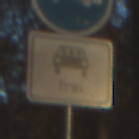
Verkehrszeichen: MehrfachbesetzePersonenkraftwagenFrei
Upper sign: Busssonderstreifen
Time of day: SunriseSunset
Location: Outdoor (Nature)
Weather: Clear
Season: Autumn
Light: Natural